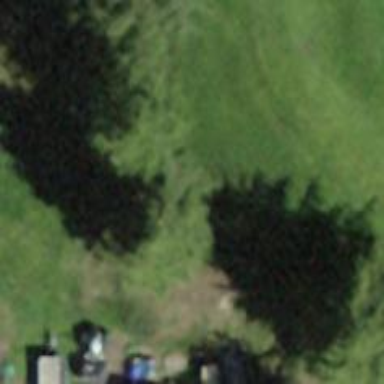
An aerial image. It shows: Needle-leaved tree in its natural environment.